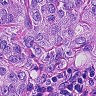
Metastatic tissue present: yes